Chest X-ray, AP view. Patient: 53 years old, sex F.
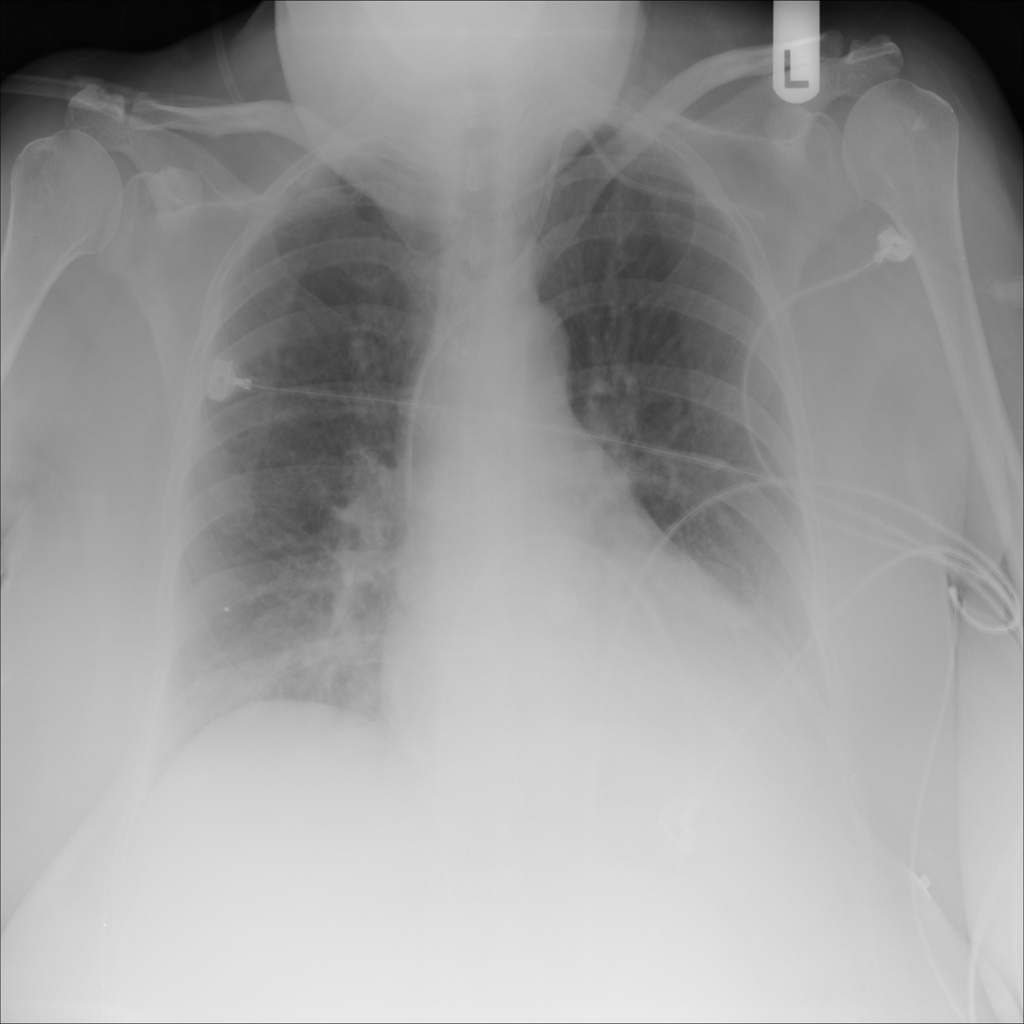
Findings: Atelectasis, Consolidation, Edema, Effusion